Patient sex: M
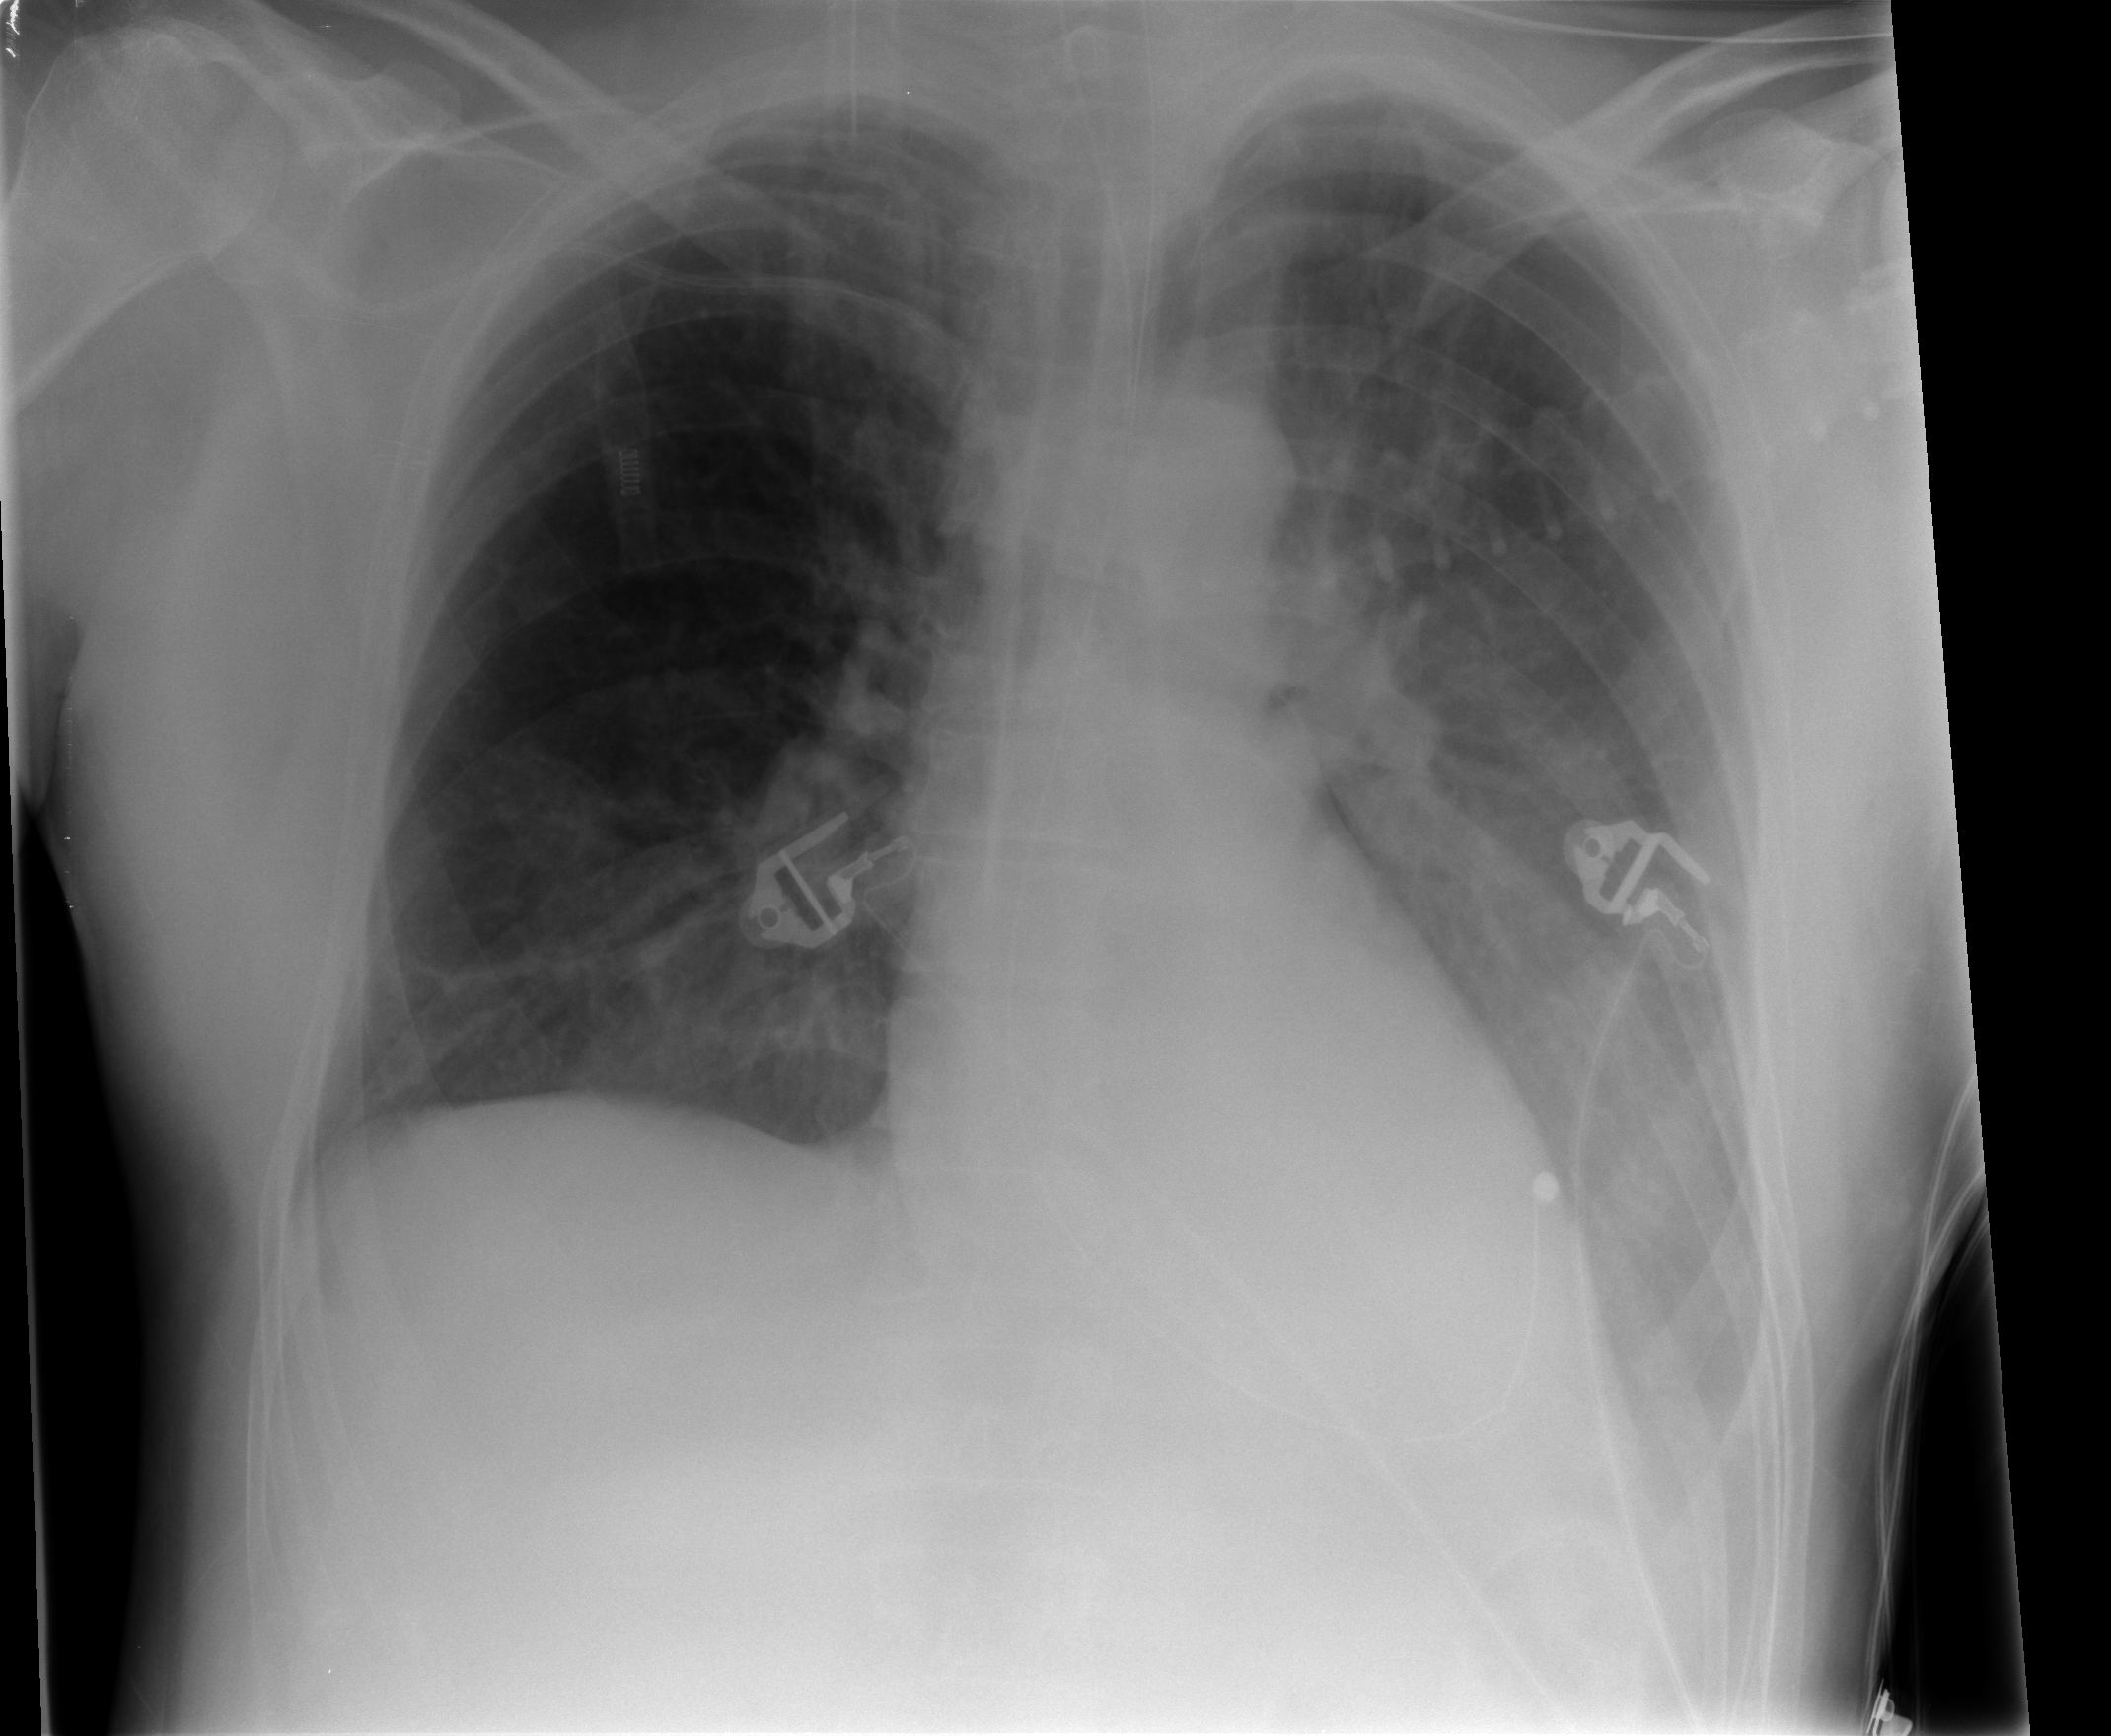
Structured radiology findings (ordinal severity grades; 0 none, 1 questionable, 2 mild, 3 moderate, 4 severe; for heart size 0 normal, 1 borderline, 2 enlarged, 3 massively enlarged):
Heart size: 0
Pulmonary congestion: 0
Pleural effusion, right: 0
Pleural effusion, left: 2
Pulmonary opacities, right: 0
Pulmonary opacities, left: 2
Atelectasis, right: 2
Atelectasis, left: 2